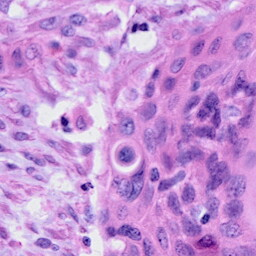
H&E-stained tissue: Cervix